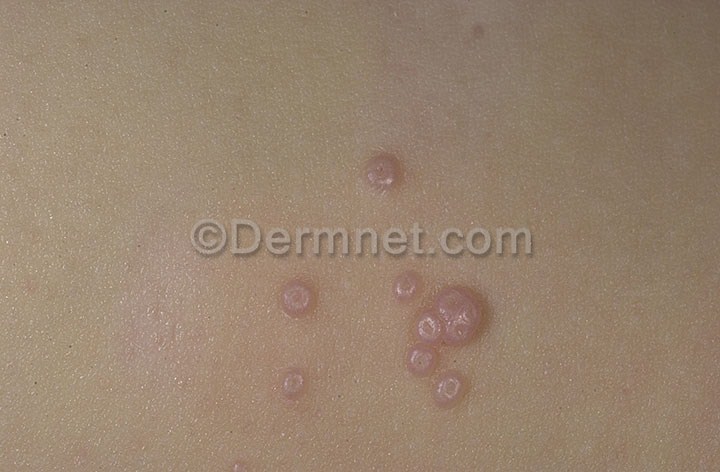
Disease: Herpes HPV and other STDs Photos